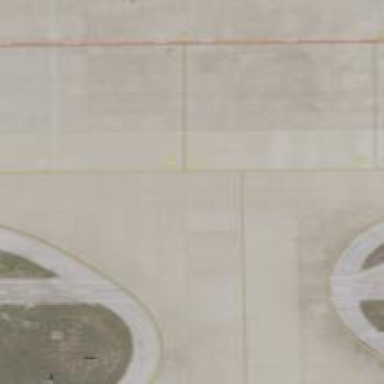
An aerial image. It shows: View of taxiway at the airport.